Question: >
<URL>
I am trying to achieve something similar to the screenshot down below.

I have tried to do this by simply changing the view's frame property and increasing its width and height but it
1) does not really enlarge the view and its subviews it just increases the size
2) It only increases its size from the left so it does not look even
Also is there a way I can have this animated? I could just place it in 'UIView's' 'animateWithDuration:' block right?
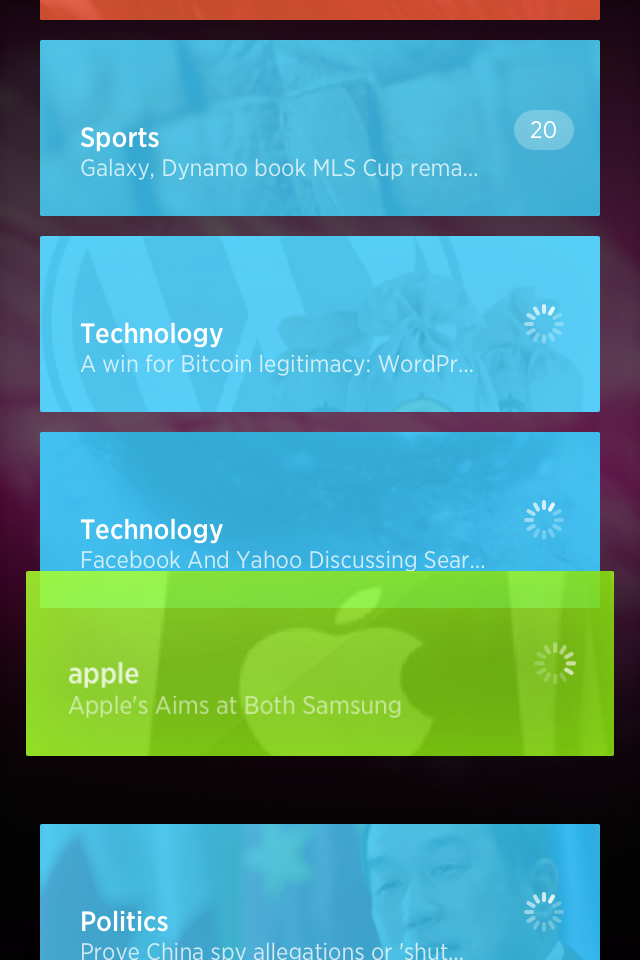
Answer: There are 2 approaches you can take -
1. If you are using standard UITableView then simply use Managing the Reordering of Rows
2. If you are not using UITableView and are doing something more custom with UIViews then what you need is a property called scale. Scaling a view is done using Core Graphics Affine transforms when you're looking to affect the UIView (as opposed to the layer which use Core Animation transforms).
To scale a view use - this scales the view to 2x.
'''
// 2x
[yourView setTransform:CGAffineTransformMakeScale(2.0, 2.0)];
'''
To translate, use
'''
// Move origin by 100 on both axis
[yourView setTransform:CGAffineTransformMakeTranslation(100.0, 100.0)];
'''
You can also play around with 'alpha' to set it to say 0.5 to give it that extra cool look you have put in the screenshot.
To animate these, wrap them in an animation block. If you want to transform the view with both of these, then you need to concatenate them.